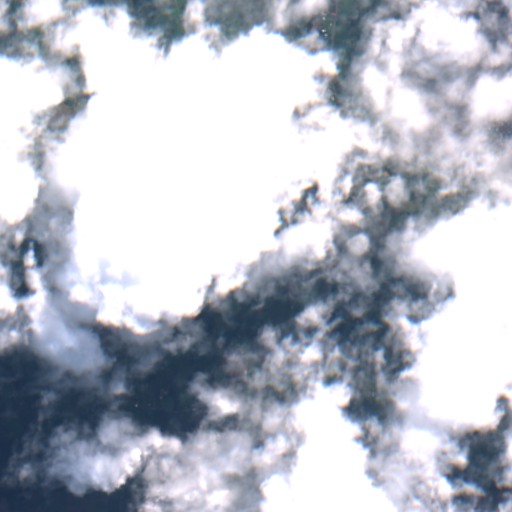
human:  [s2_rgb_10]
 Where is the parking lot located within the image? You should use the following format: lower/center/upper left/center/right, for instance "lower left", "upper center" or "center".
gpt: The parking lot is located in the upper right of the image.
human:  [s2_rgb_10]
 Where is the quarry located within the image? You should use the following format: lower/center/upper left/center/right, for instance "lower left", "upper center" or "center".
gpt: The quarry is located in the lower right of the image.
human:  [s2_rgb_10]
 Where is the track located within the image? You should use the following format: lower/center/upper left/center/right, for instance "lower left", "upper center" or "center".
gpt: The track is located in the upper right of the image.
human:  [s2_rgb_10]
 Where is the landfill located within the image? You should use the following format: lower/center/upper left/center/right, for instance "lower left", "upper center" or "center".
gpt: There is no landfill in the image.